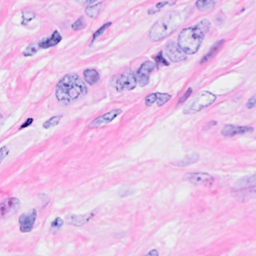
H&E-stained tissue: Breast